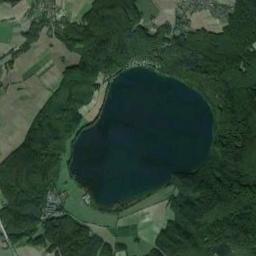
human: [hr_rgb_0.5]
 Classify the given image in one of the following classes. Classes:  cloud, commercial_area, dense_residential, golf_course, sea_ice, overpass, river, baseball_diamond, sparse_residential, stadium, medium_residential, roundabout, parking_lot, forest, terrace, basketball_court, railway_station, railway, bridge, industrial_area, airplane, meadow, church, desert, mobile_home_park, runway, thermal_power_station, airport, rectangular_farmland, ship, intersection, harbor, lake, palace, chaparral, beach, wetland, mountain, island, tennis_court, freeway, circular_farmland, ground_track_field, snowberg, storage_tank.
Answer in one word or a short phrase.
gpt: lake